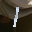
Label: 1